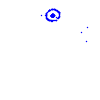
Particle: electron